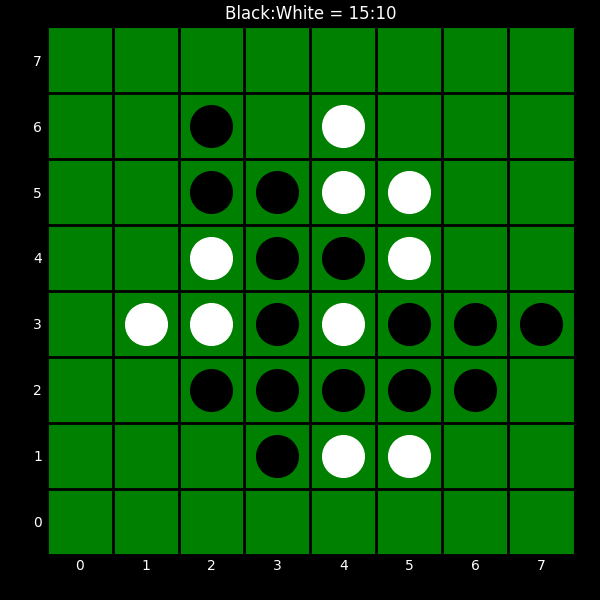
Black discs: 15
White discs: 10